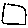
Label: square